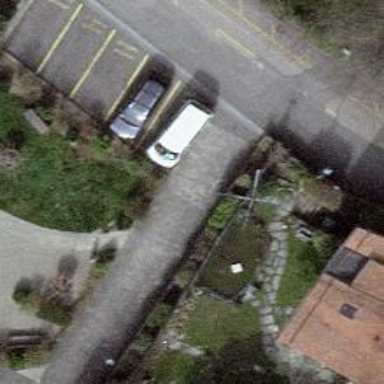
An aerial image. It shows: Pedestrian road.